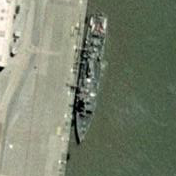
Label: destroyer